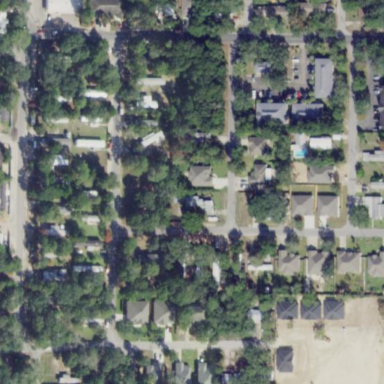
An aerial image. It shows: Residential area known as trailer park.